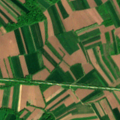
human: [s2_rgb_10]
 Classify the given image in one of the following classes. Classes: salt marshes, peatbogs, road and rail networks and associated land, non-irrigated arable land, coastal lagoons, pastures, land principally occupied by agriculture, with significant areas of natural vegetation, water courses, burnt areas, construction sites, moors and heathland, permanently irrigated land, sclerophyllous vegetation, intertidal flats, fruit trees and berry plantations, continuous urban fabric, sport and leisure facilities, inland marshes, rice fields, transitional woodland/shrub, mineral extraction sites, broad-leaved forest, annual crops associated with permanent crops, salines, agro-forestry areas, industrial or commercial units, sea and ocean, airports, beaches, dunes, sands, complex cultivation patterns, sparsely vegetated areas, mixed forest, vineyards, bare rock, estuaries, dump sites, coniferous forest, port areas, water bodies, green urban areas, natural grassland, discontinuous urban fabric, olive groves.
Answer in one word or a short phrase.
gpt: non-irrigated arable land, land principally occupied by agriculture, with significant areas of natural vegetation